Question: I have a setup like so on a webpage:

Clicking on 'Add Filter' adds a new entry and 'Remove' will remove the line next to it.
The code for a single line is as follows:
'''
<tr>
<td><select id="Column1">
<option value="0"></option>
<option value="1">Value a</option>
<option value="2">Value b</option>
</select></td>
<td><select id="Condition1">
<option value="0"></option>
<option value="1">IS EQUAL TO</option>
<option value="2">IS NOT EQUAL TO</option>
<option value="3">IS LIKE</option>
<option value="4">IS NOT LIKE</option>
<option value="5">IS LESS THAN</option>
<option value="6">IS LESS THAN OR EQUAL TO</option>
<option value="7">IS GREATER THAN</option>
<option value="8">IS GREATER THAN OR EQUAL TO</option>
</select></td>
<td><input type="text" id="Values1" /></td>
<td><input type="radio" name="AndOr1" id="And1" value="1">AND</input>
<input type="radio" name="AndOr1" id="Or1" value="2">OR</input>
<span class="RemoveFilter">Remove</span></td>
</tr>
'''
When the line is duplicated the numbers in the IDs increment by one. The whole table has an ID of 'Filters' so what I would like to know is how do I loop through the 'tr' lines so that I can grab the values/parameters and send them back to the server? There could potentially be an infinite number of filters selected by the user. (Although this is not needed in this context)
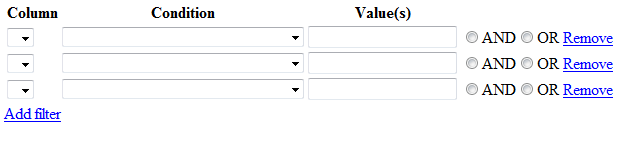
Answer: For example to have an array of all the selected values for Column you can write:
'''
var columns = new Array();
$("select[id^='Column']").each(function(index) {
columns[index] = $(this).val();
});
'''
From <URL>
attributeStartsWith selector selects elements that have the specified attribute with a value beginning exactly with a given string.